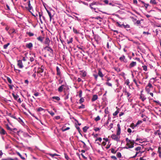
Tumor epithelial tissue: no
Tumor-associated stroma tissue: yes
Normal tissue: no